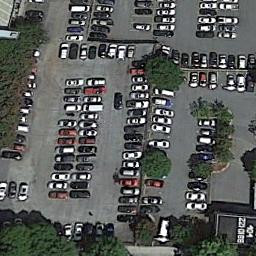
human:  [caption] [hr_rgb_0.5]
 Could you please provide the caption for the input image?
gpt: There are many different colors and styles of cars in the parking lot .

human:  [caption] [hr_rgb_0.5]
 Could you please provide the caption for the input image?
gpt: About a third of the parking spaces in the parking lot are occupied .

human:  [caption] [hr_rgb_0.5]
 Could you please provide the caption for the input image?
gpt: The parking lot is full of cars next to some trees .

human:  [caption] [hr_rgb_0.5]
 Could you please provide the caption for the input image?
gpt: The parking lot has lots of neatly arranged cars of different colors .

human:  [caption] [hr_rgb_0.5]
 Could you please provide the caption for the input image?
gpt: There are some green trees and many cars on the parking lot .